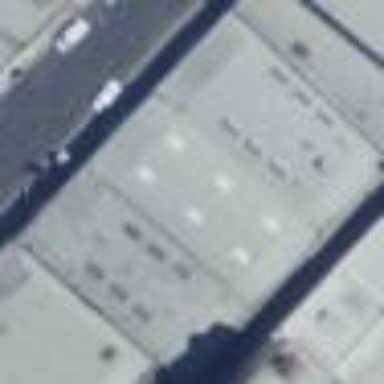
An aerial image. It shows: Warehouse building.